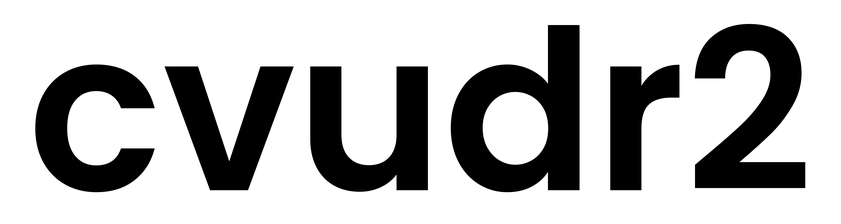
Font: Poppins-SemiBold